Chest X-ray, AP view. Patient: 39 years old, sex F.
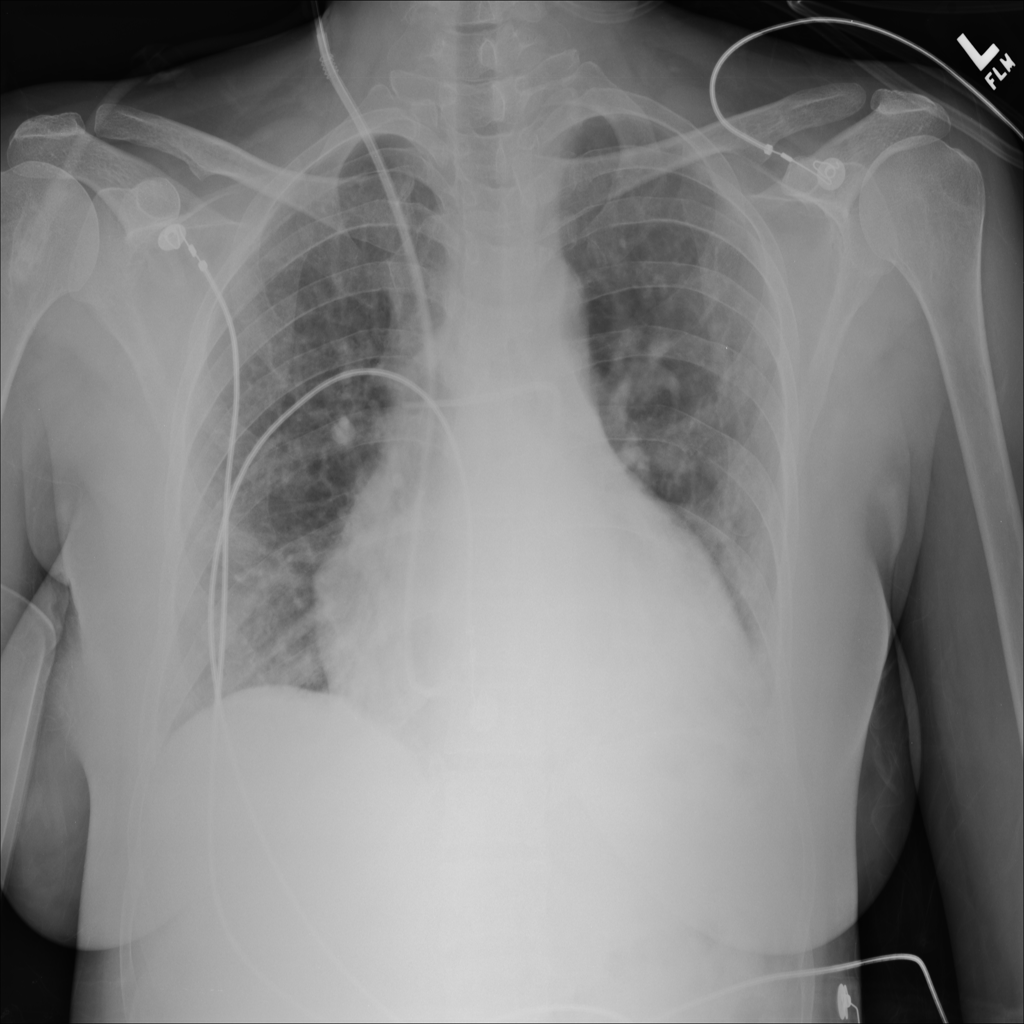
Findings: Cardiomegaly